Interaction volume radius: 10 \u00c5
Interaction volume height: 30 \u00c5
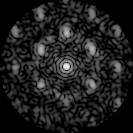
Disorder parameter: 0.5272